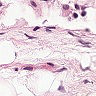
Metastatic tissue present: no